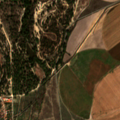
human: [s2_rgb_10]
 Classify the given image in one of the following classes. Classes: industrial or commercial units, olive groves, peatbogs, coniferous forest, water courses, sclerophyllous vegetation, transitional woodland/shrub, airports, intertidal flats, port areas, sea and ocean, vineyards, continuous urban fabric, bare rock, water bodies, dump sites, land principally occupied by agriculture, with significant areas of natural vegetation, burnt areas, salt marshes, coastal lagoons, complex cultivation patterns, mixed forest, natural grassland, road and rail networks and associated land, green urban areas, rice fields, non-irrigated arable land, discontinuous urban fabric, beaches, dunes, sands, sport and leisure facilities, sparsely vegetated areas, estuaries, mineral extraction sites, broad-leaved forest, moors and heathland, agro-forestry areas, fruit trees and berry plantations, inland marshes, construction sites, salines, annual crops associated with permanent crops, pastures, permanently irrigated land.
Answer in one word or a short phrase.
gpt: permanently irrigated land, complex cultivation patterns, broad-leaved forest